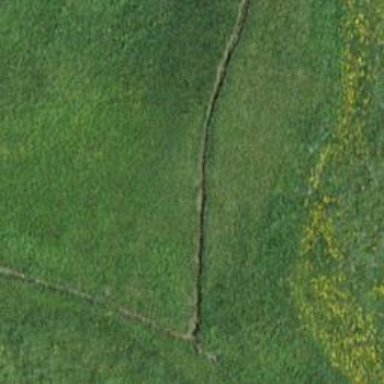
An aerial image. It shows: Ditch in the surroundings.